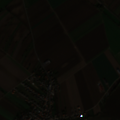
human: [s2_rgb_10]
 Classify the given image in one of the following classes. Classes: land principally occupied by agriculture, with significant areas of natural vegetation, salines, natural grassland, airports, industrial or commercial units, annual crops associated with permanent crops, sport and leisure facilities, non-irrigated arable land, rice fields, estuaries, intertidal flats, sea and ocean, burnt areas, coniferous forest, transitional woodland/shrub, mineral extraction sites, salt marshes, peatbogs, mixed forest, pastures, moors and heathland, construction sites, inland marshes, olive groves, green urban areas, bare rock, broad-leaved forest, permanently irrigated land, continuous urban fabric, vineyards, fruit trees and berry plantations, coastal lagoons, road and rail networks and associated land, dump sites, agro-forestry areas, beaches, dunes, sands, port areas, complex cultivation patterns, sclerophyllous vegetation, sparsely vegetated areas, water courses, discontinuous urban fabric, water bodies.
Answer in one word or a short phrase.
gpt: discontinuous urban fabric, non-irrigated arable land